Question: The first argument of the <URL> class constructor is a url string with several GET variables.

<URL> of the url string in use. The color variable is clear, but what do the other variables do?
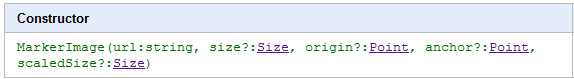
Answer: Yes, what Trott says. Basically the markerimage URL is a relative or absolute url to an image, nothing more or less. So depending on where you get your images from, it might have a querystring on it (e.g. if the marker is to be dynamically generated by a server-side script). So in this case you just happen to be using the Charts API to get a dynamic image for your marker.